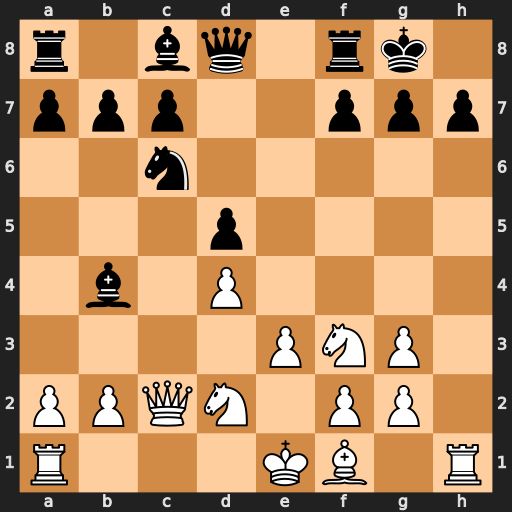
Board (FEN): r1bq1rk1/ppp2ppp/2n5/3p4/1b1P4/4PNP1/PPQN1PP1/R3KB1R
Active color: w
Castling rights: KQ
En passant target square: -
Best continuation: Qxh7#